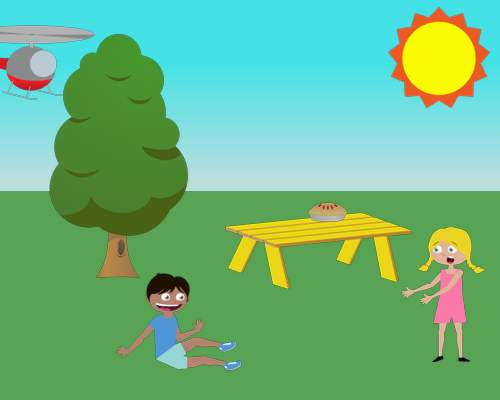
a medium tree is about midway of grass far right top corner medium full sun and slightly right of the tree a table with pie on top and next to the table on right there is a girl facing left and there is a boy below the tree and there is a helicopter and boy is facing to girl smiling laughing